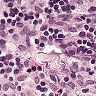
Metastatic tissue present: no